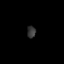
Tissue: skin
Cell type: Others
Senescence score: 0.6828
Nuclear area (px): 104
Mean DAPI intensity: 51.442